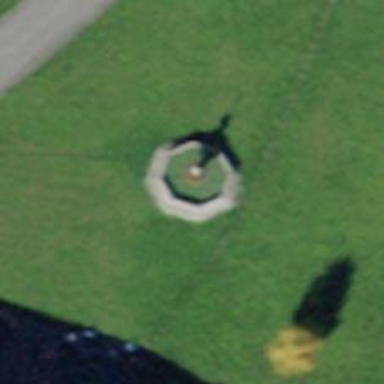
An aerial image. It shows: Beautiful fountain.